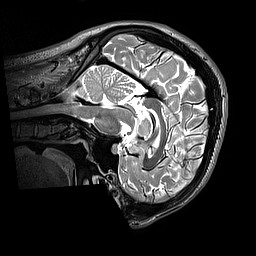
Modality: T2w
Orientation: sagittal
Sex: male
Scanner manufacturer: siemens
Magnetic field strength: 3 T
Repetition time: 3.2 s
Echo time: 0.409 s